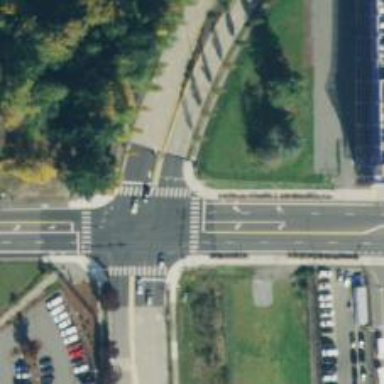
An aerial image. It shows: Marked zebra crossing on asphalt cycleway.